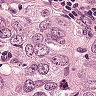
Metastatic tissue present: yes